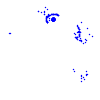
Particle: pion